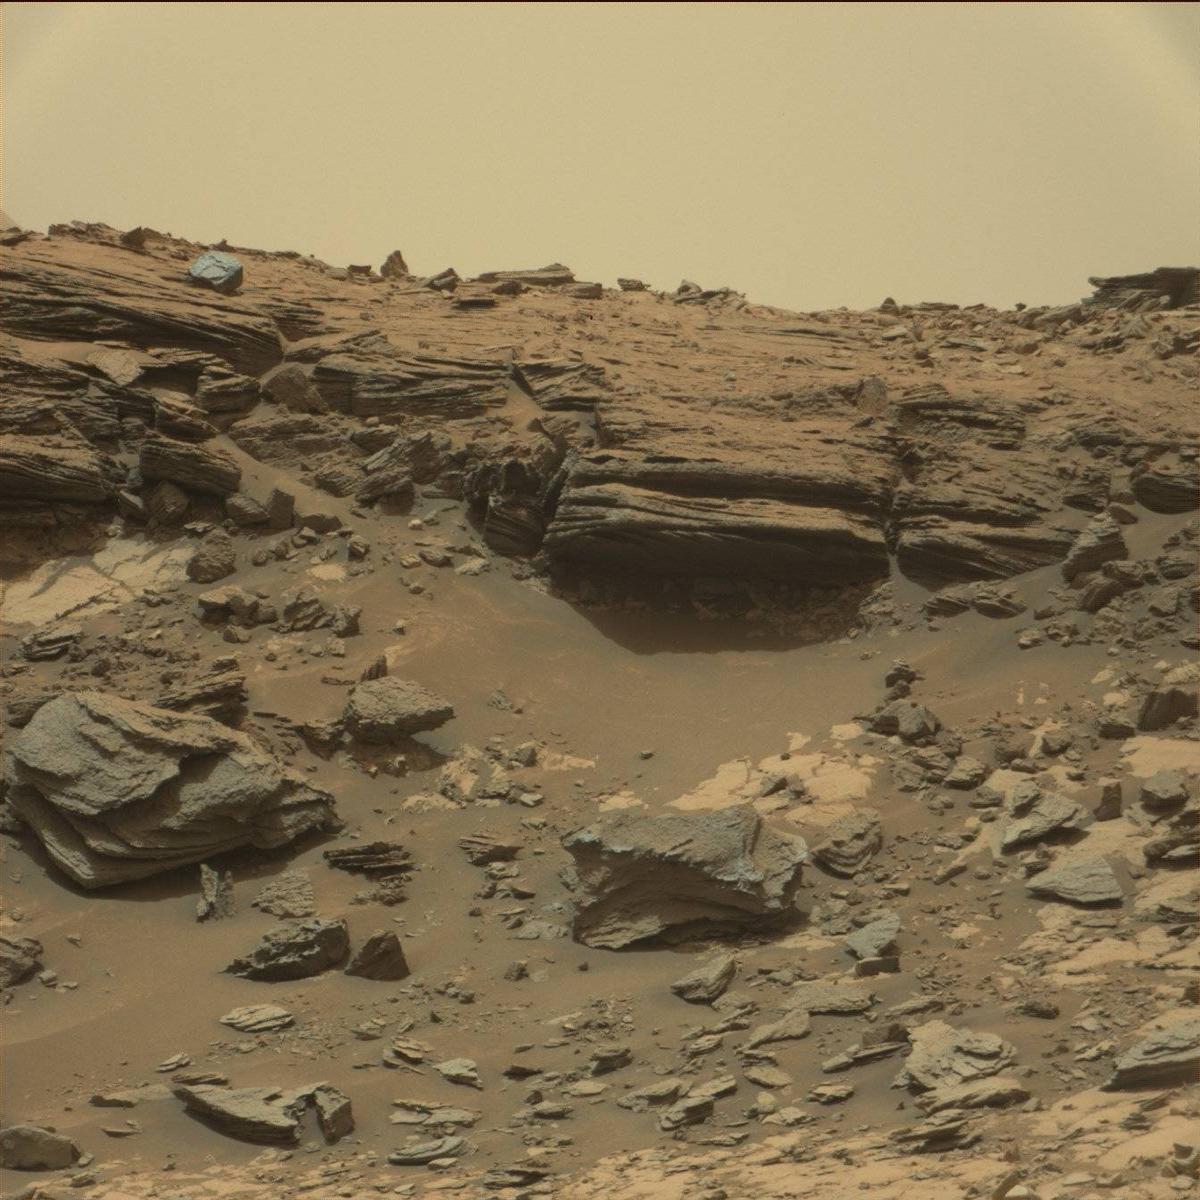
Terrain classes present: Bedrock, Rock, Sand / Soil, Sky